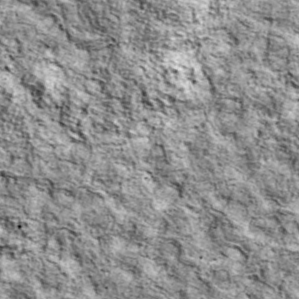
Label: non_frost